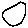
Label: circle